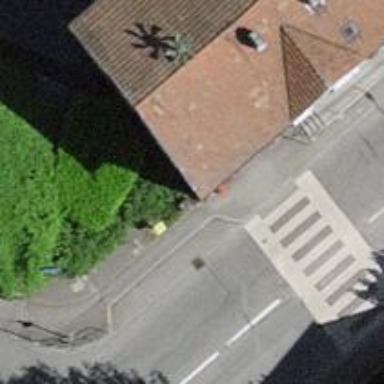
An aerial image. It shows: Post box is visible.